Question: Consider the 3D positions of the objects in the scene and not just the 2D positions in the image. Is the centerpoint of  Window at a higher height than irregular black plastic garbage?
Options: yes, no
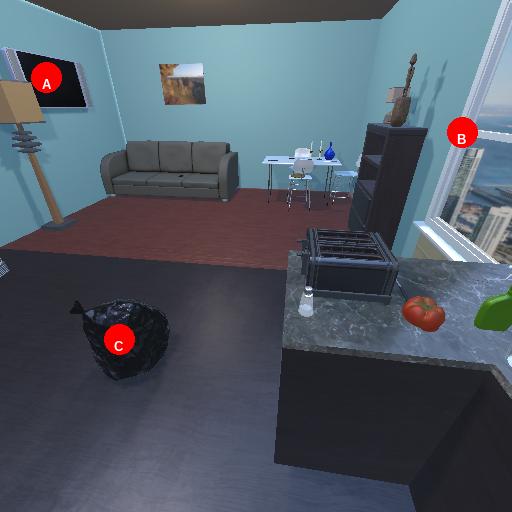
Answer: yes